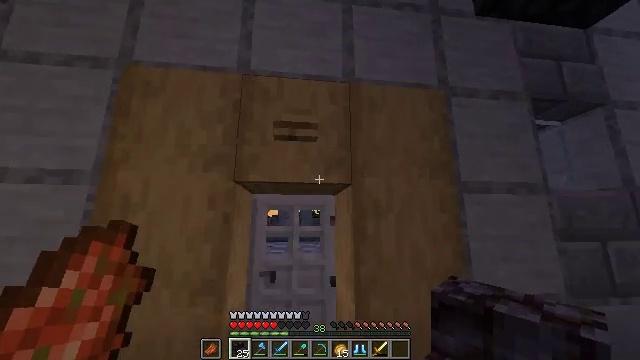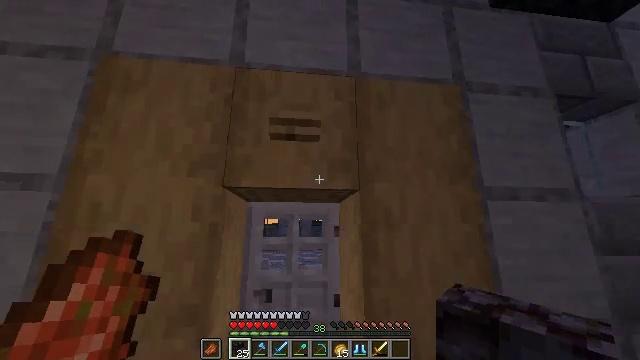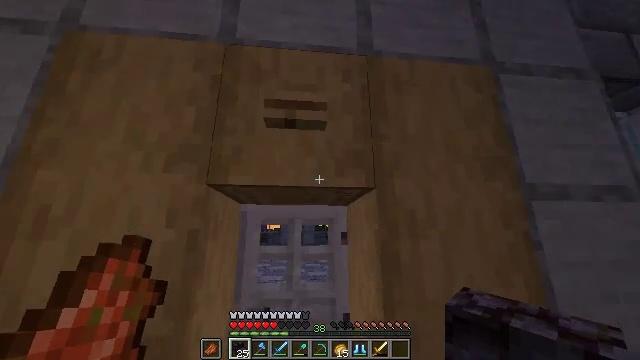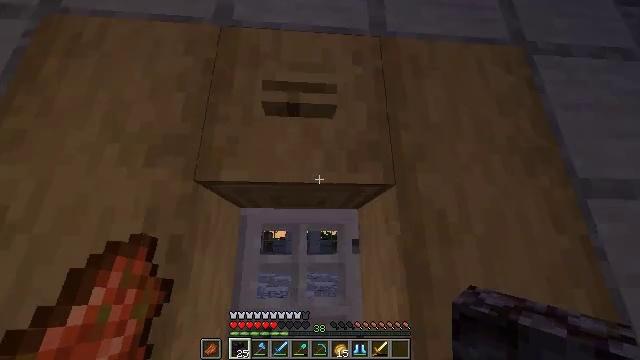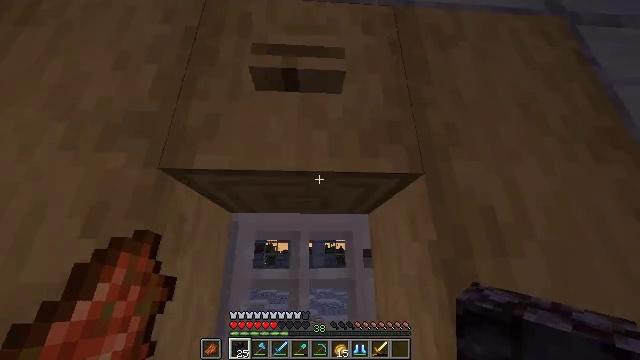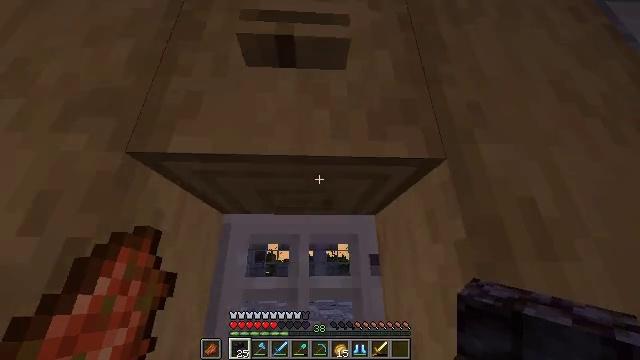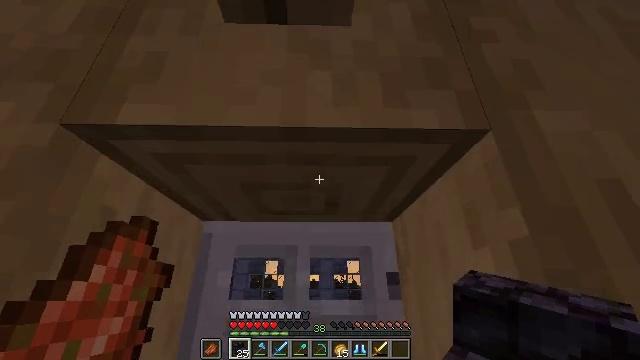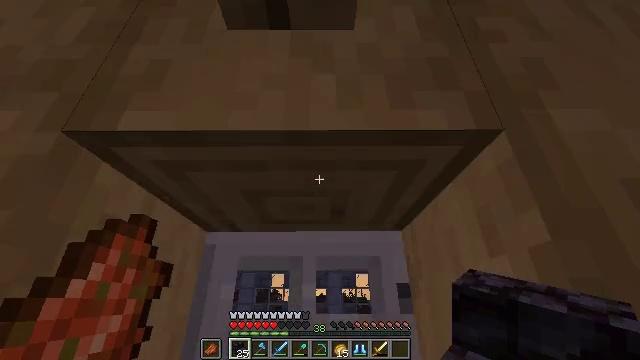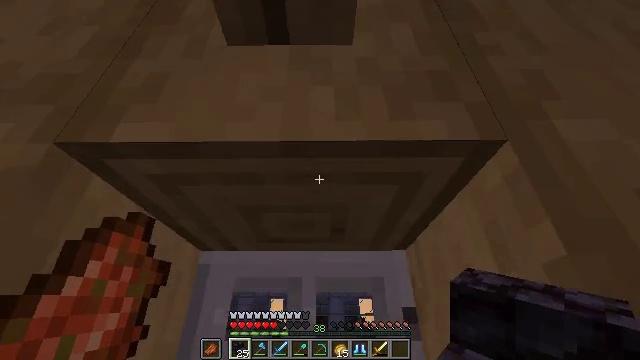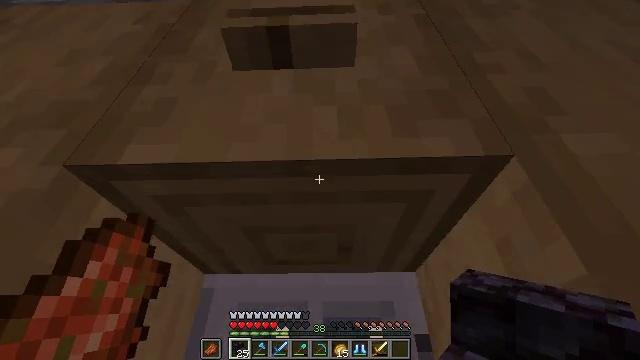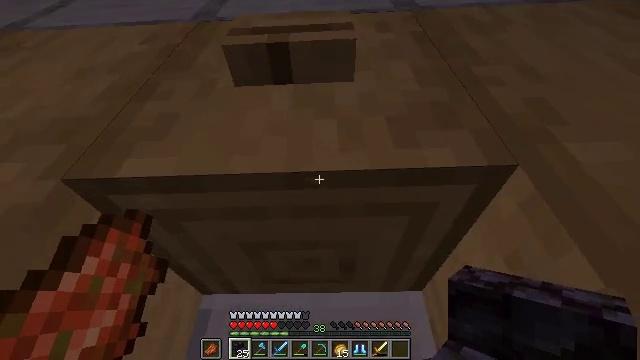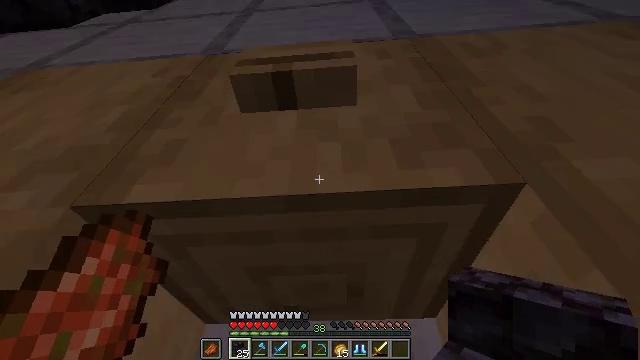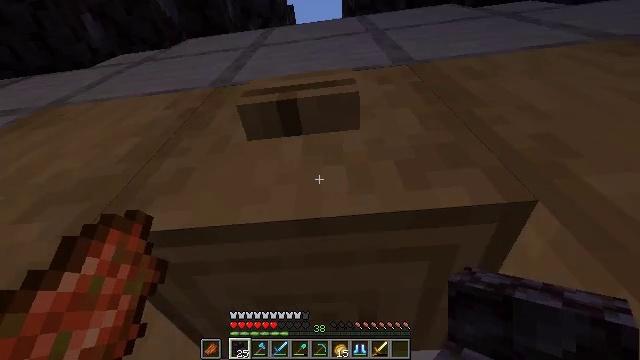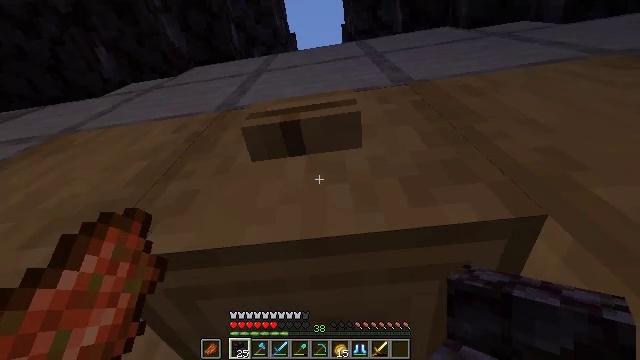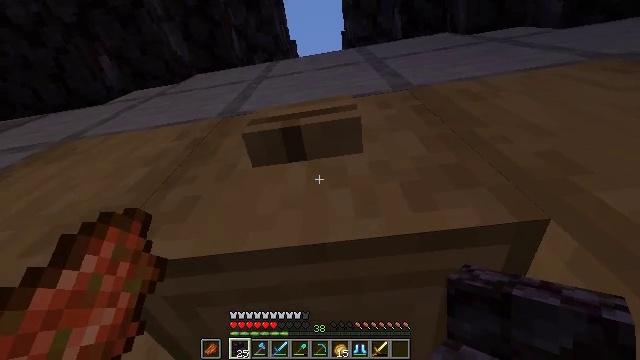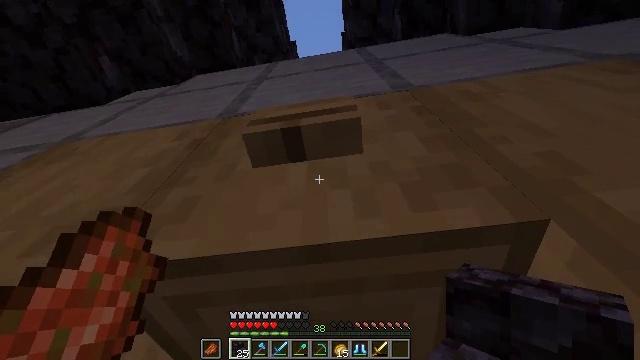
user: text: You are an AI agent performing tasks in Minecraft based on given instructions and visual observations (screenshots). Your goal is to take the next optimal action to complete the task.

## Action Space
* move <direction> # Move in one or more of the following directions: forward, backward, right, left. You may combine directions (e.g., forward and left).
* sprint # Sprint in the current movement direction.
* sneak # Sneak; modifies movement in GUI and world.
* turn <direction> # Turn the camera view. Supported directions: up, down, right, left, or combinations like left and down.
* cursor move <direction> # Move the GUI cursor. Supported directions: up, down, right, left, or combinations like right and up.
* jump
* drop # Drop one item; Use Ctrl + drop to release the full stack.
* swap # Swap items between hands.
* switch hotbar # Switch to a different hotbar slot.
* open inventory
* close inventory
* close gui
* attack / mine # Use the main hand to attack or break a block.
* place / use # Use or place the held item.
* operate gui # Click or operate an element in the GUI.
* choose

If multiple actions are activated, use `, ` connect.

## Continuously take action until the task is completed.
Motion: motion action
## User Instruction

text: Retrieve the white bed for later use.
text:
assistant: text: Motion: move forward, turn up
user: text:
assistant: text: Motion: move forward, turn up
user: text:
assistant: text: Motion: move forward, turn left and up
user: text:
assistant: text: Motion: turn up
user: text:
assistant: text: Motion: turn up
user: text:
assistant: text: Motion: turn left and up
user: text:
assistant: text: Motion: turn left and up
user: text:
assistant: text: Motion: turn up
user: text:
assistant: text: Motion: turn left and up
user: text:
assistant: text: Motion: turn up
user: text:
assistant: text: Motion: turn left and up
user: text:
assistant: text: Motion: turn left and up
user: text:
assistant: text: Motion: turn left and up
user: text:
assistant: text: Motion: turn up
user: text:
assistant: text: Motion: no_op
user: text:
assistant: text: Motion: no_op
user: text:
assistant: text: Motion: no_op
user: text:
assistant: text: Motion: use / place
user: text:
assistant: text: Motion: use / place
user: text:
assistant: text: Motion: use / place
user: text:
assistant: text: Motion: no_op
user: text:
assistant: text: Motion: turn up
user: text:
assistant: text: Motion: turn up
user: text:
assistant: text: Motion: turn up
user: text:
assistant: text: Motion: turn up
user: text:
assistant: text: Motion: turn up
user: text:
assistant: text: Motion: turn up
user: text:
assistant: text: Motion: use / place
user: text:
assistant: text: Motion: use / place
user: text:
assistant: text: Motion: use / place